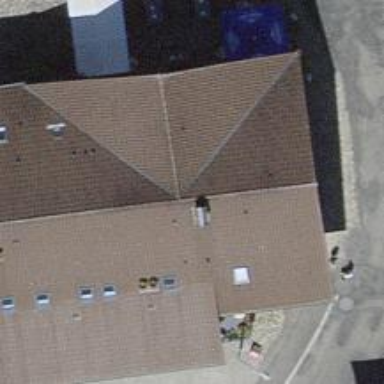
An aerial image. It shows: Restaurant.